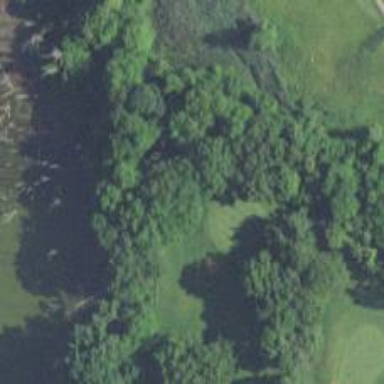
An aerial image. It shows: Golf hole.